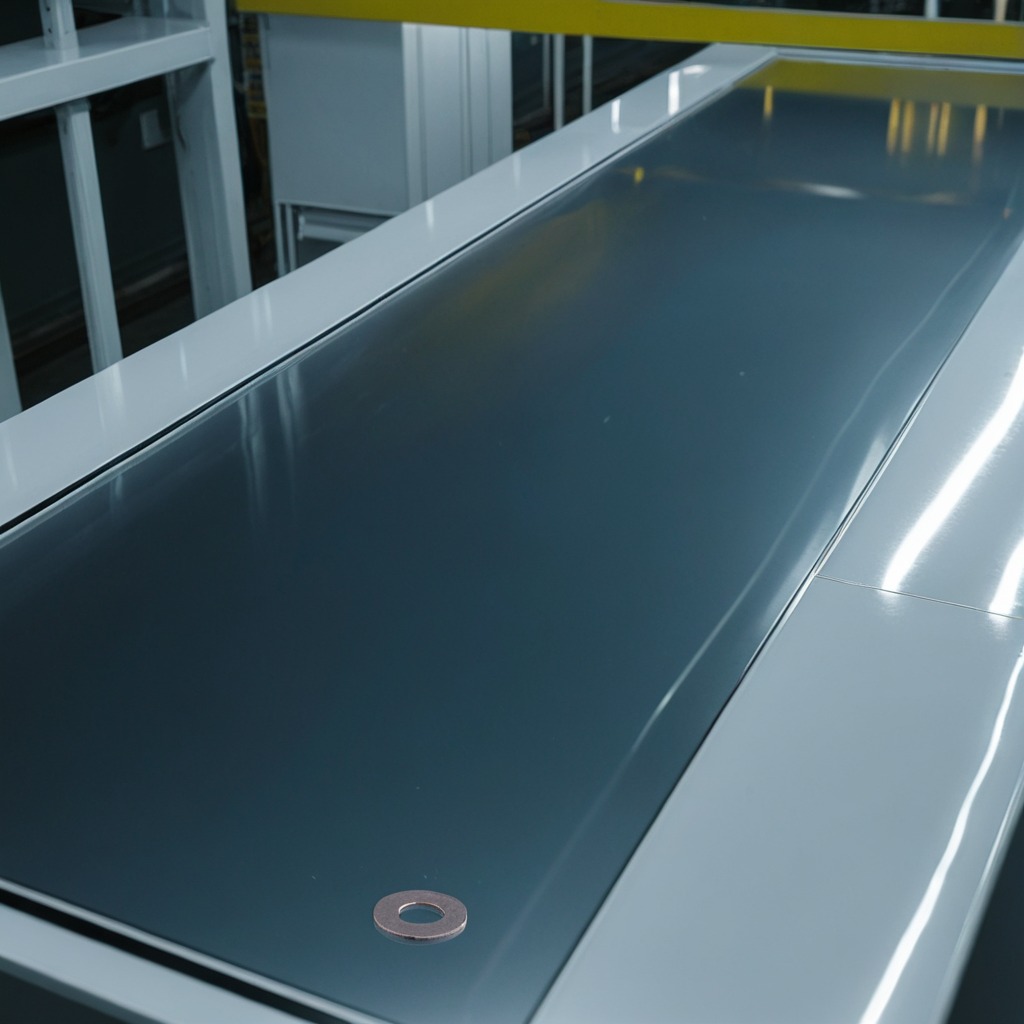
A flat metal washer lying on a high-gloss table in a ship maintenance bay industrial lighting.